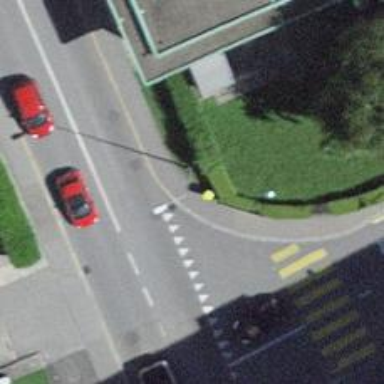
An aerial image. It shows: Post box.